Question: I have the following specification in Alloy:
'''
sig A {}
sig Q{isA: one A}
fact {
all c1,c2:Q | c1.isA=c2.isA => c1=c2 // injective mapping
all a1:A | some c1:Q | c1.isA=a1 //surjective
}
run {} for 4
'''
When I generate an instance of this specification, an extra arrow appears in the demonstration of the instances like '$c1' arrow bellow in the picture. How can I avoid appearing such kind of arrows in instance demonstration? Is there any way to tell instance demonstrator interface not to show them?

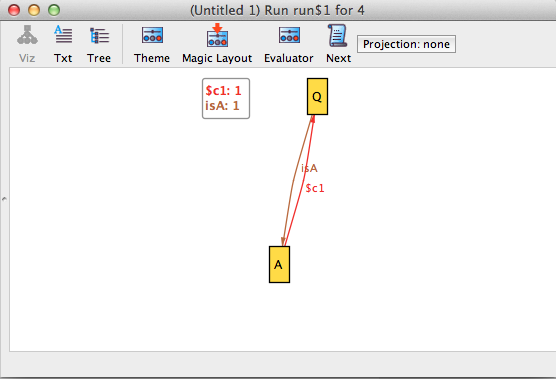
Answer: By a bit of search I found the answer:
It is only necessary to define a desired Theme in the demonstration window: click the Theme button in the toolbar and do what ever you'd like! In above specific case remove the tick from the "show as arcs" option of arrow '$c1' in the theme window!